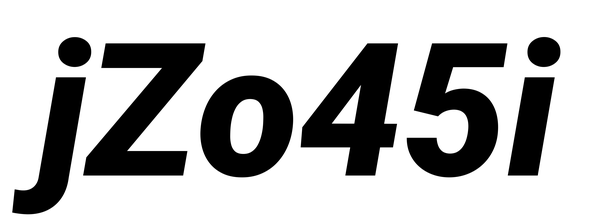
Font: Roboto-Italic_Black_Italic